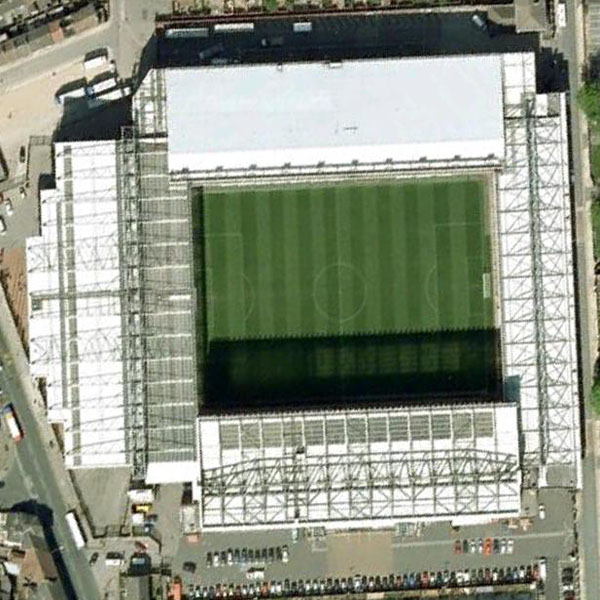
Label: footballField